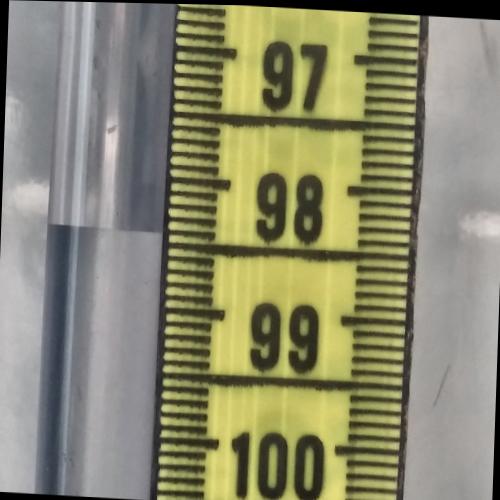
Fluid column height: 98.4 cm